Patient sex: M
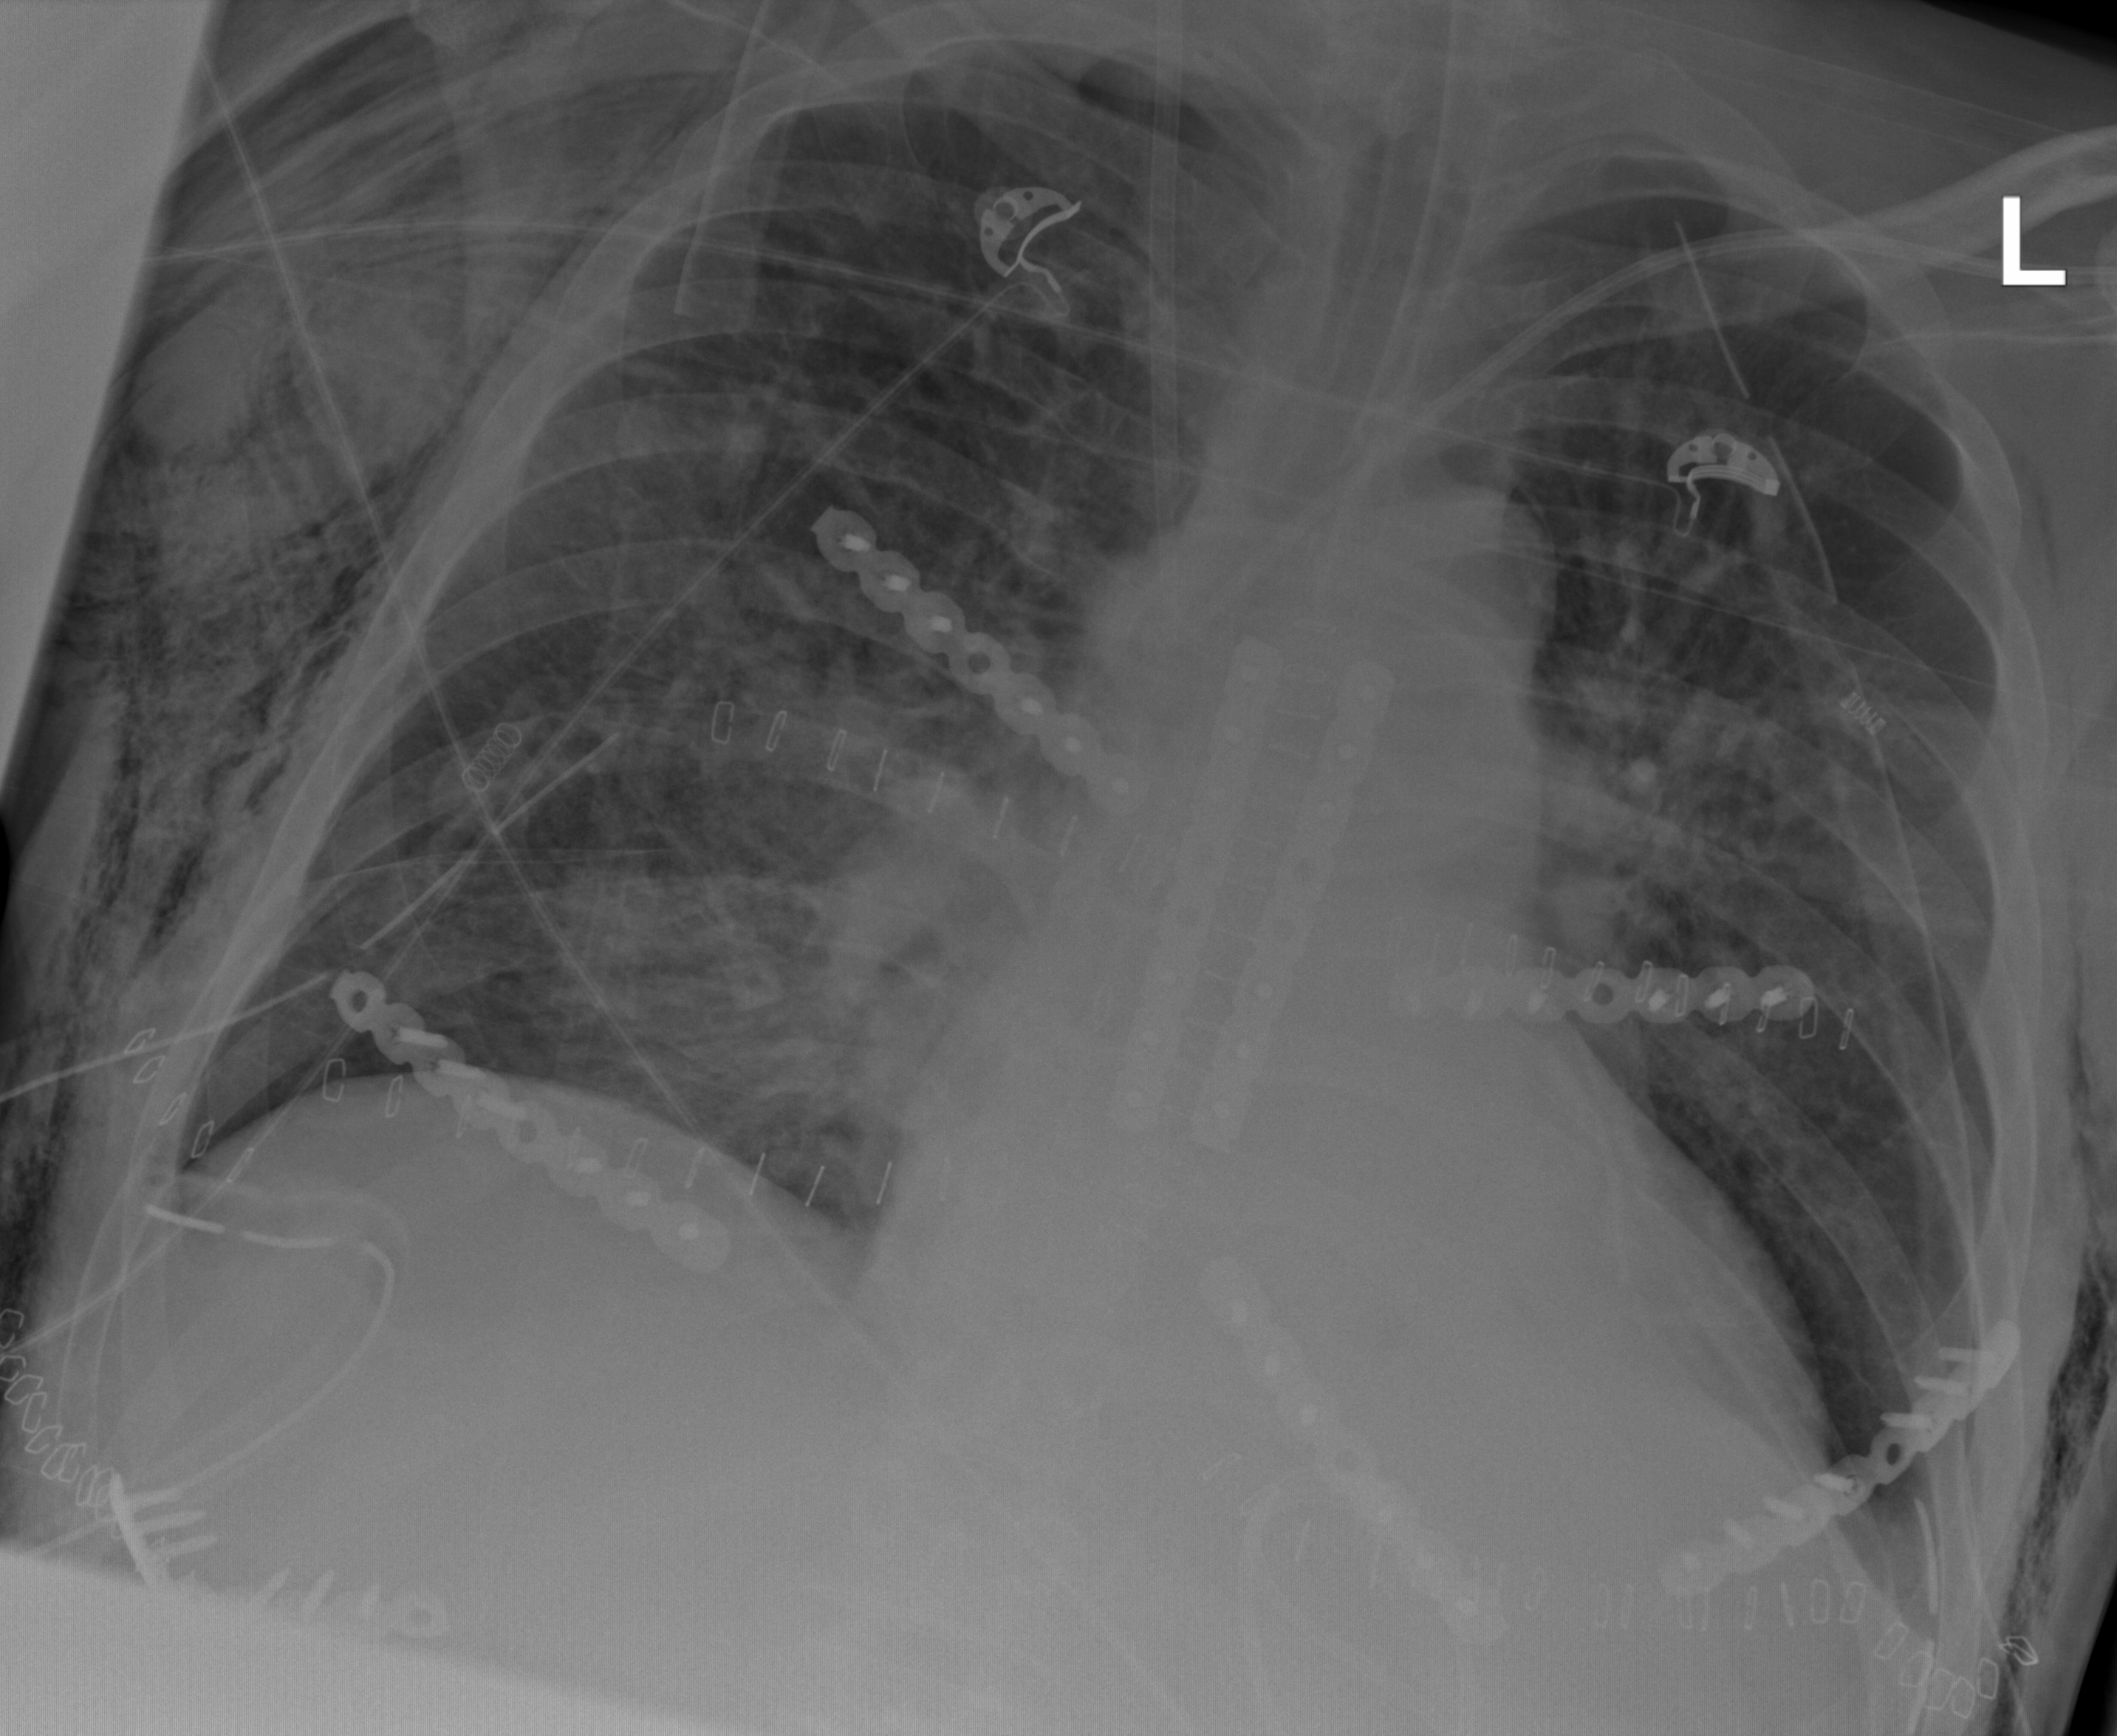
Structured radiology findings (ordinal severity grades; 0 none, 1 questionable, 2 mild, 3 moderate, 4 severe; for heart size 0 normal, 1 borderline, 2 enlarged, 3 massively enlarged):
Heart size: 2
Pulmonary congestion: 2
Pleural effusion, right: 0
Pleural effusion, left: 2
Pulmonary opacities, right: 2
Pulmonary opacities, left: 0
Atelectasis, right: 2
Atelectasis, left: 0